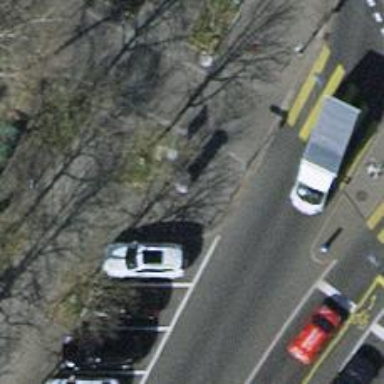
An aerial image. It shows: Column used for advertising.